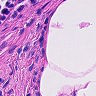
Metastatic tissue present: no